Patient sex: M
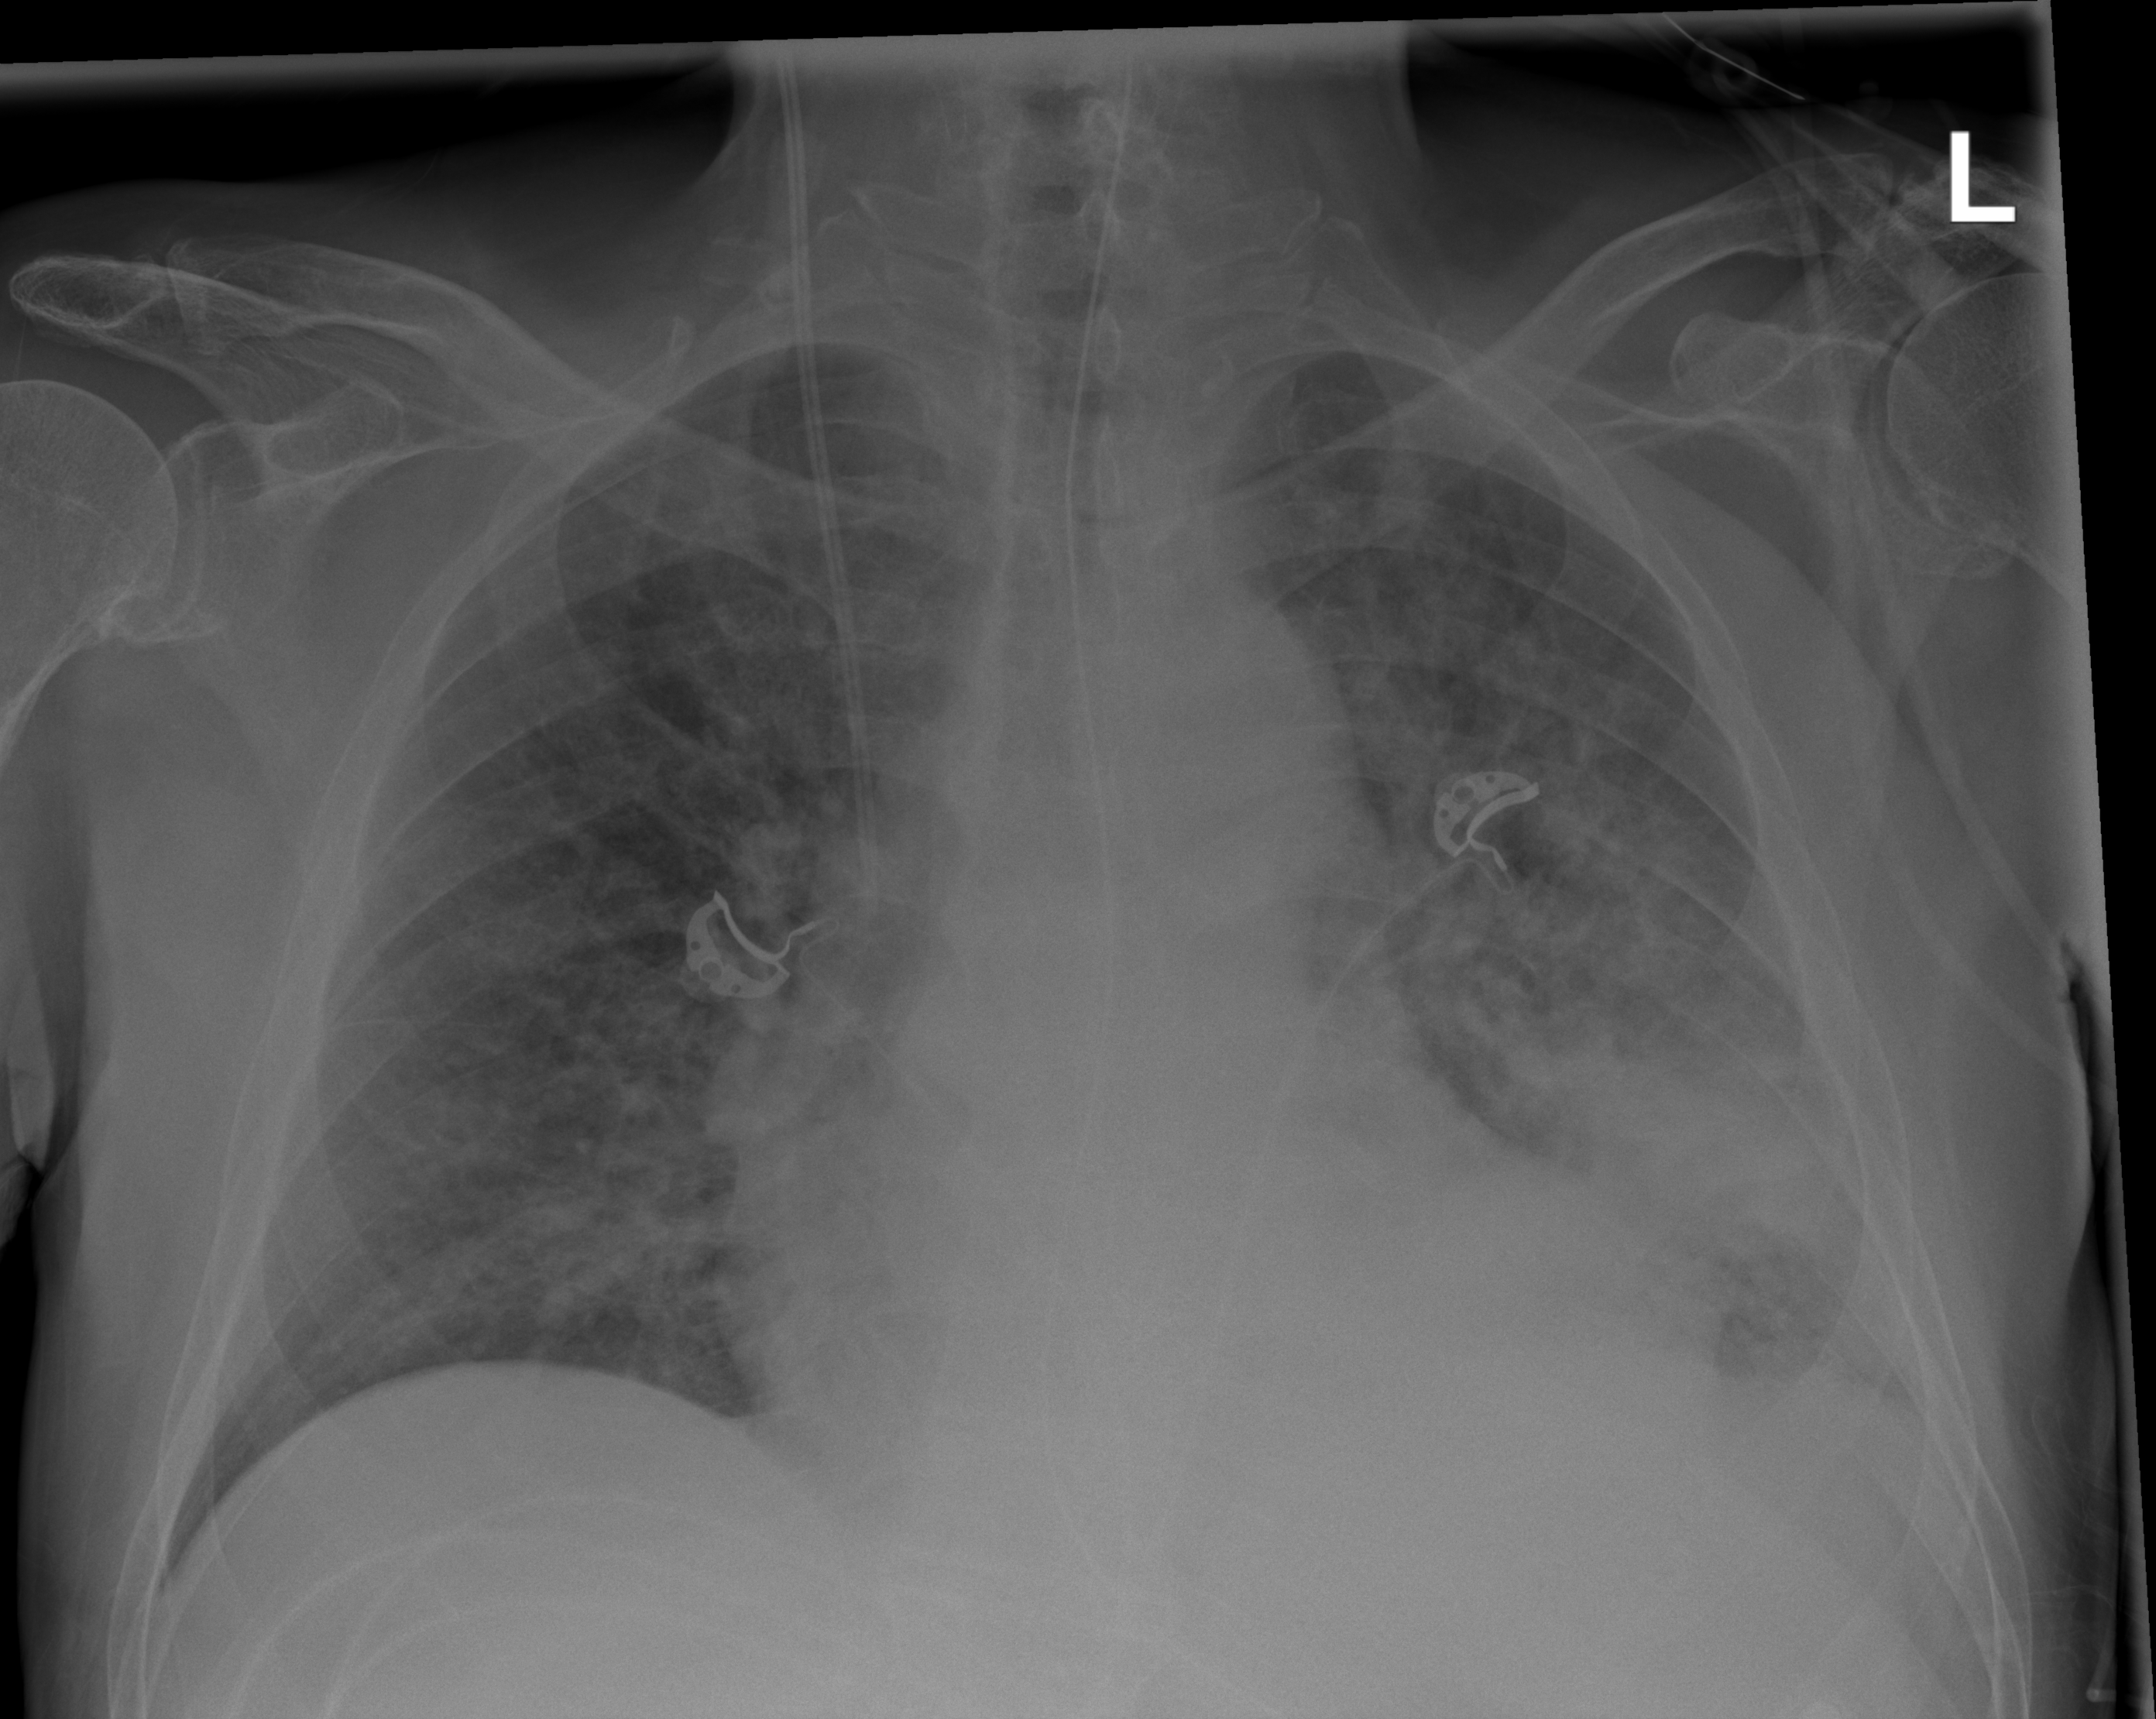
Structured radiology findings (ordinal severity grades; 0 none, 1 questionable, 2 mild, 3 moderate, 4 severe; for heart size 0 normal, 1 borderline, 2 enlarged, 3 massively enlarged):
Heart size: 2
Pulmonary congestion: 3
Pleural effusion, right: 0
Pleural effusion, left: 1
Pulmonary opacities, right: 1
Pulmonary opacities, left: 3
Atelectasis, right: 0
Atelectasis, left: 2